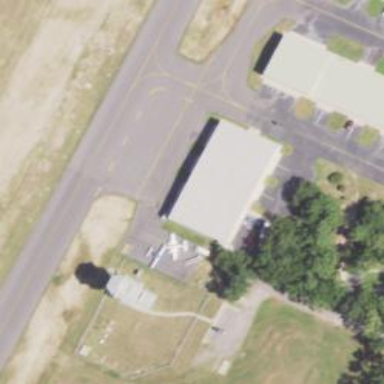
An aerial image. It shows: Building designed as airport hangar.